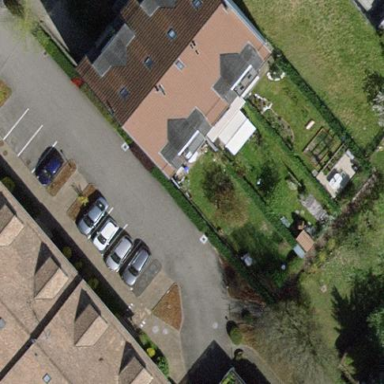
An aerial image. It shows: Garden surrounded by fence.